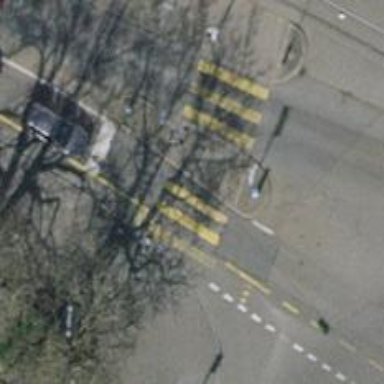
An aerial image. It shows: Road with traffic signals and zebra crossing. The crossing markings are zebra.